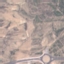
Land use / land cover class: HerbaceousVegetation